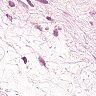
Metastatic tissue present: no